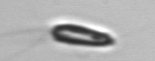
Label: Chrysochromulina